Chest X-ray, PA view. Patient: 58 years old, sex F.
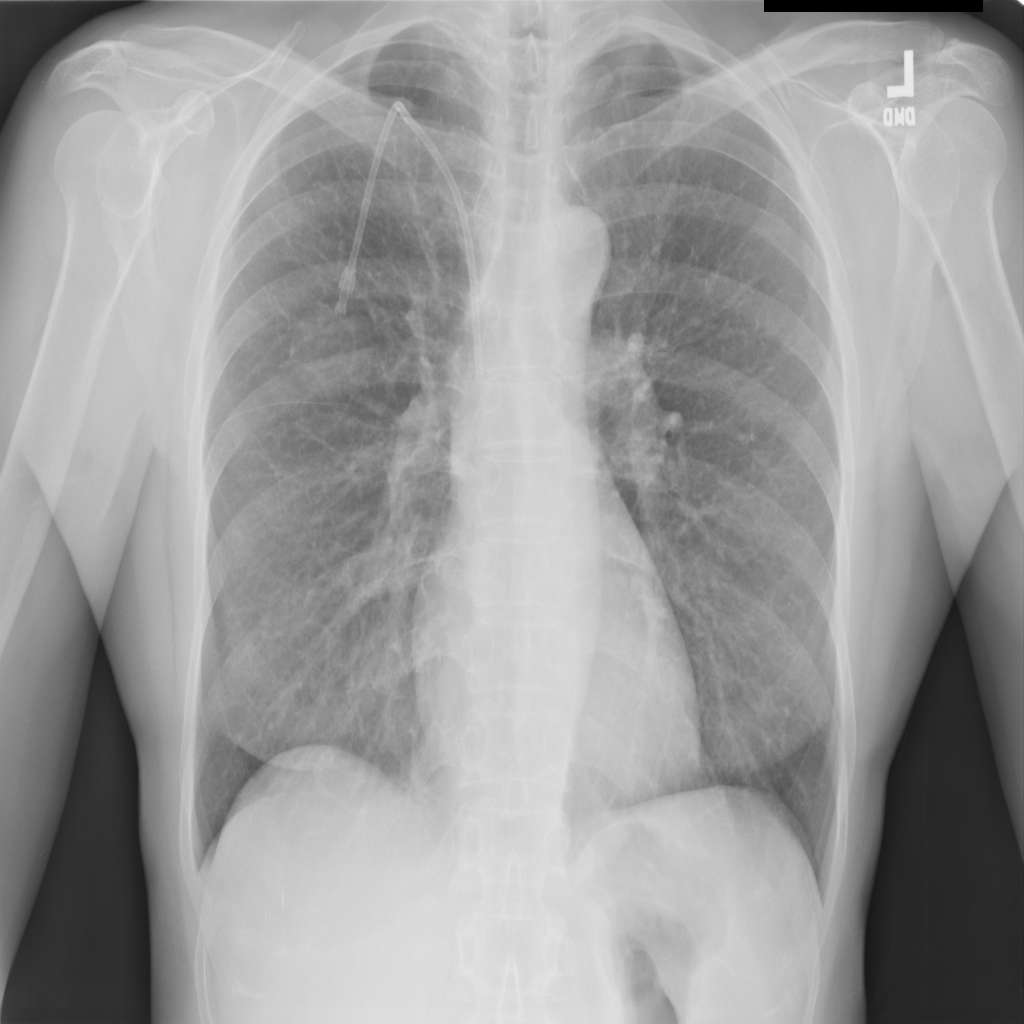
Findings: No Finding